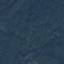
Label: Forest